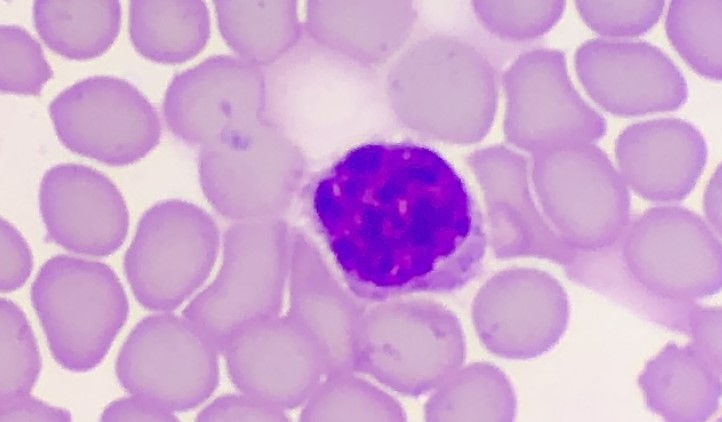
White blood cell type: Lymphocyte